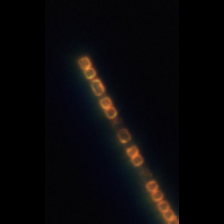
Taxon: Skeletonema
Group: Diatoms